Question: I have an AdMob Banner and it is showing up correctly but it is way too small. It's not fitting the width of the screen. This happens both on the emulator and the real devices. Can anyone help me solve this problem? XML CODE:
'''
<LinearLayout
xmlns:android="http://schemas.android.com/apk/res/android"
xmlns:ads="http://schemas.android.com/apk/lib/com.google.ads"
android:id="@+id/LinearLayout1"
android:layout_width="fill_parent"
android:layout_height="fill_parent"
android:orientation="vertical" >
<TextView
android:id="@+id/usernameLab"
android:layout_width="wrap_content"
android:layout_height="wrap_content"
android:text="Username:"
android:textAppearance="?android:attr/textAppearanceLarge"
android:textSize="35px" />
<EditText
android:id="@+id/usernameField"
android:layout_width="fill_parent"
android:layout_height="wrap_content"
android:inputType="textPersonName" />
<TextView
android:id="@+id/passwordLab"
android:layout_width="wrap_content"
android:layout_height="wrap_content"
android:text="Password:"
android:textAppearance="?android:attr/textAppearanceMedium"
android:textSize="35px" />
<EditText
android:id="@+id/passwordField"
android:layout_width="fill_parent"
android:layout_height="wrap_content"
android:inputType="textPassword" />
<Button
android:id="@+id/login"
android:layout_width="fill_parent"
android:layout_height="wrap_content"
android:text="Login" />
<CheckBox
android:id="@+id/checkBox1"
android:layout_width="fill_parent"
android:layout_height="wrap_content"
android:text="Remember me?" />
<CheckBox
android:id="@+id/checkBox2"
android:layout_width="wrap_content"
android:layout_height="wrap_content"
android:text="Parent Account?" />
<ImageView
android:id="@+id/imageView1"
android:layout_width="match_parent"
android:layout_height="124dp"
android:src="@drawable/cool" />
<LinearLayout
xmlns:ads="http://schemas.android.com/apk/lib/com.google.ads"
xmlns:android="http://schemas.android.com/apk/res/android"
android:id="@+id/linearLayout3"
android:layout_width="match_parent"
android:layout_height="match_parent"
android:orientation="vertical" >
<com.google.ads.AdView
android:id="@+id/adView"
android:layout_width="wrap_content"
android:layout_height="wrap_content"
ads:adSize="BANNER"
ads:adUnitId="..."
ads:loadAdOnCreate="true"
/>
</LinearLayout>
</LinearLayout>
'''
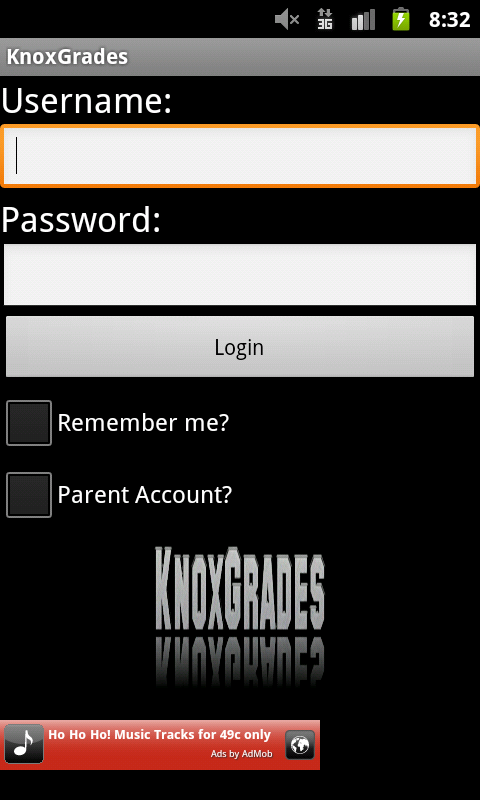
Answer: According to the image you posted the ad is showing at 320 x 50 pixels and your overall resolution is 480 x 800. I'm going to assume that the pixel density is 1.0 (This would be an Abstracted LCD density of 160, a setting under your AVD device properties). This is an unusual density. The vast majority of phones have a pixel density of 1.5 (Abstracted LCD density of 240) resulting in a screen width of 320 dip, and with that setting it should render properly.
If you want to make sure that your ad always fills the width of the screen, there are two approaches. On Honeycomb and up (API Level 11+) you can use setScaleX() and setScaleY() to scale it. You'll have to get the screen width and scale it appropriately. For Gingerbread and earlier you'll have to figure out scaling. I don't know what options are available there. Scaling will result in some pixelation and generally people prefer to just center the ad rather than stretch it.
TL;DR: Most people will see it fine, you can center it or stretch it yourself